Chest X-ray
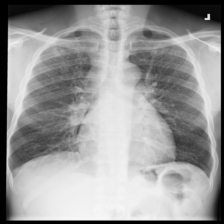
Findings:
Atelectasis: negative
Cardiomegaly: positive
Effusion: positive
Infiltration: negative
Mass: negative
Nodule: negative
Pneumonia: negative
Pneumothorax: negative
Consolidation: negative
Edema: negative
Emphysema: negative
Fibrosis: negative
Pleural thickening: negative
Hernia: negative